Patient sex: M
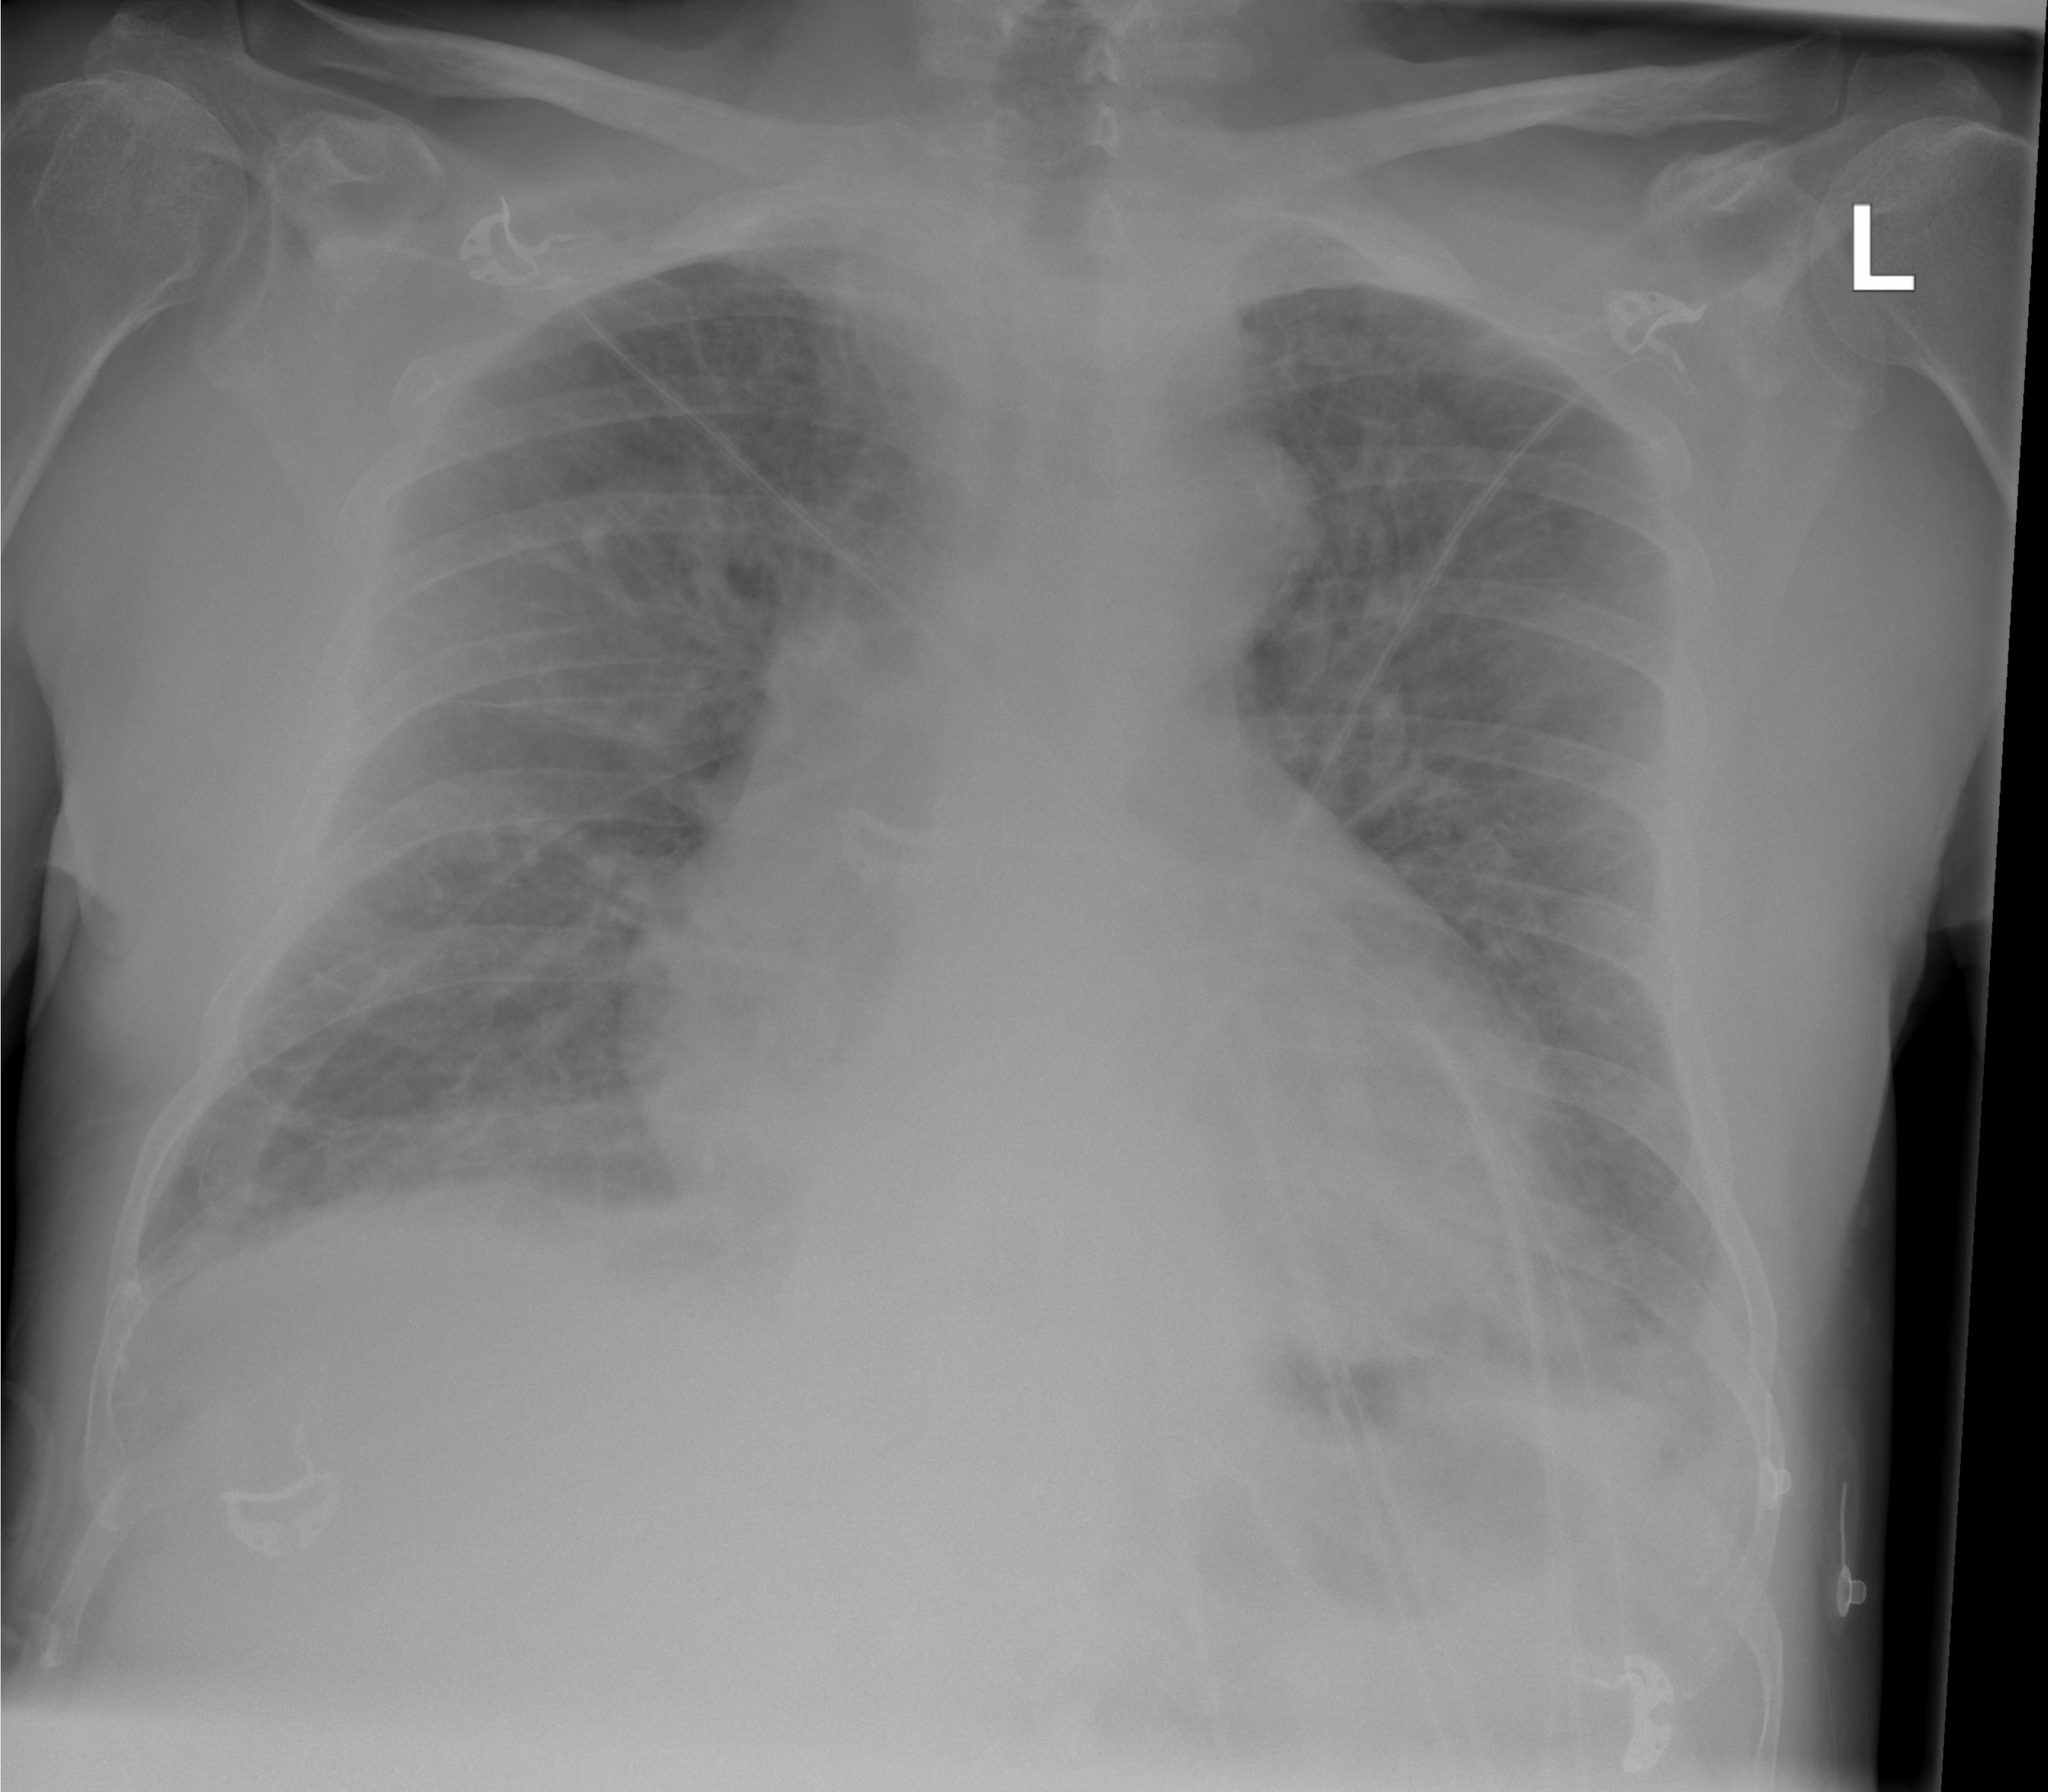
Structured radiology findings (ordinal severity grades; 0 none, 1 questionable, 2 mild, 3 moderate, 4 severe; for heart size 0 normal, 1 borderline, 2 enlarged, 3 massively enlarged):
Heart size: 2
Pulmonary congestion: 2
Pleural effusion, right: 0
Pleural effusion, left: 0
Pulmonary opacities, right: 1
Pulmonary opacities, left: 1
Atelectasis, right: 0
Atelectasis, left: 0